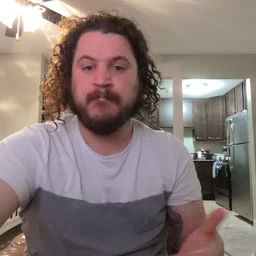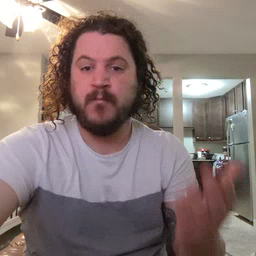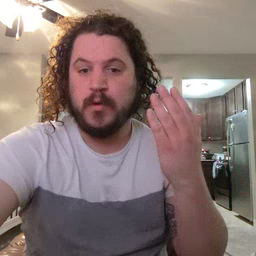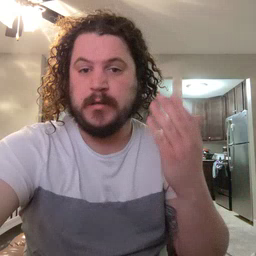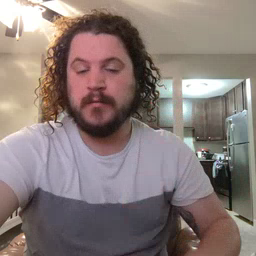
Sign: morning